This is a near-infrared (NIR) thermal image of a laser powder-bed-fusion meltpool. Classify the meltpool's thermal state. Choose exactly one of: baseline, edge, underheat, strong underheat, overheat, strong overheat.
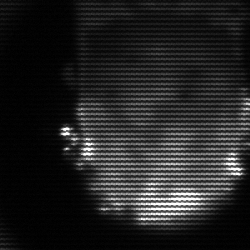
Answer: baseline